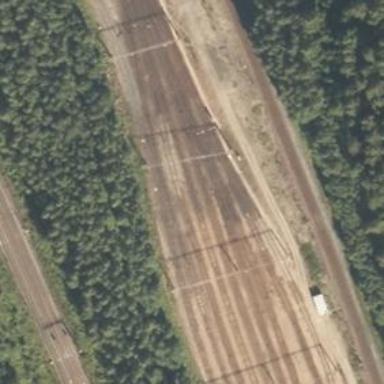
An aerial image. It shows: Railway signal.